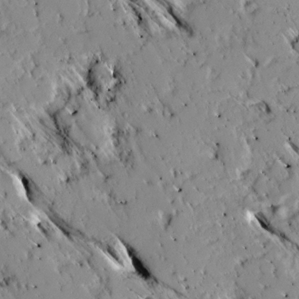
Label: non_frost